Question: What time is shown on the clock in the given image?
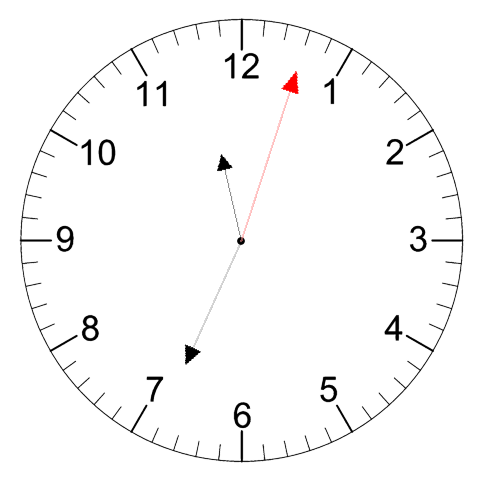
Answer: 11:34:03